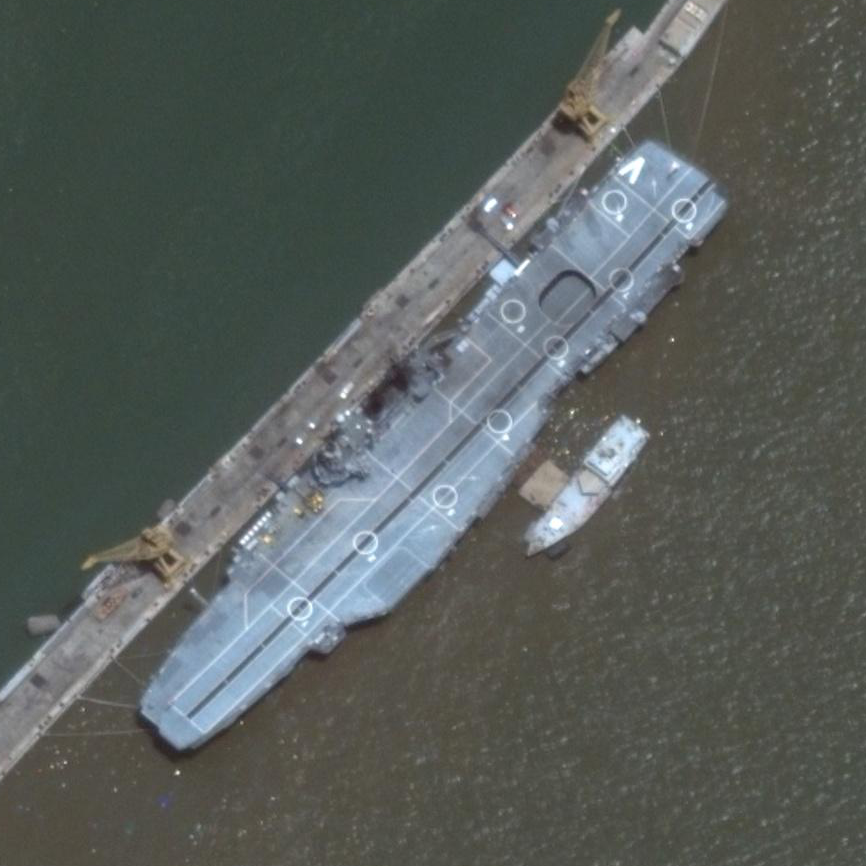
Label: INS_Virrat_aircraft_carrier